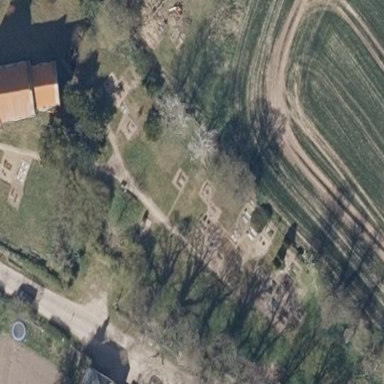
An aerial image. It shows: Cemetery.